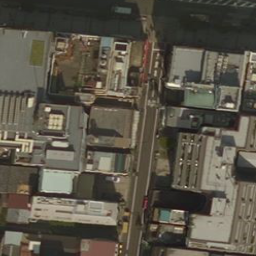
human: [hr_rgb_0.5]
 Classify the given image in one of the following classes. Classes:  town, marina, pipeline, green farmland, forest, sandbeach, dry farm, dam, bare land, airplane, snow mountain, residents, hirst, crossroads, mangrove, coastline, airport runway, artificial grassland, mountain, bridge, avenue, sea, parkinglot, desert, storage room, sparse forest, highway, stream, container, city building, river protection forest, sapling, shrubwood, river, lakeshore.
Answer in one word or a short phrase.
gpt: city building